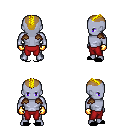
a pixel art fantasy rpg character, male body template, dark elf, purple skin, leather shoulder armor, red pants, blonde short mohawk hairstyle, gold gloves, black slippers, four views (front, back, left, right), 2x2 character sprite sheet, small pixel art, hard edges, no anti-aliasing